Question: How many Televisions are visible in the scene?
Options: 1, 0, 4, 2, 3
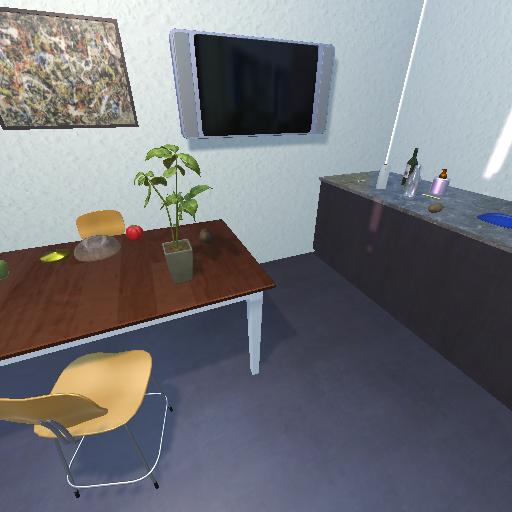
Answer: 1